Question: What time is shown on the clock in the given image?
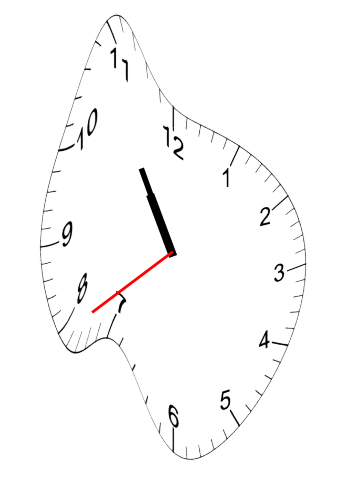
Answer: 10:54:39